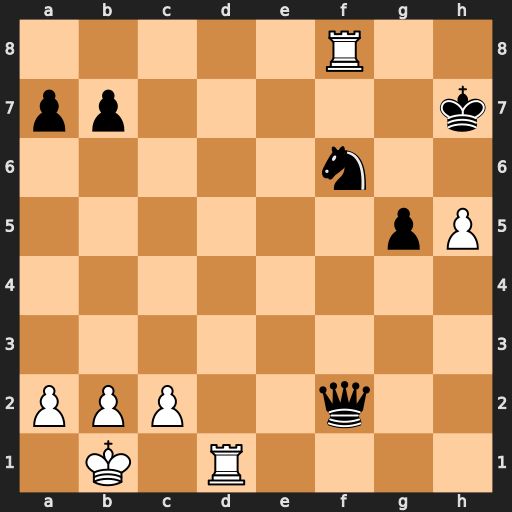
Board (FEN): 5R2/pp5k/5n2/6pP/8/8/PPP2q2/1K1R4
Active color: w
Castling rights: -
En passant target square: -
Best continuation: Rd7+ Nxd7 Rxf2